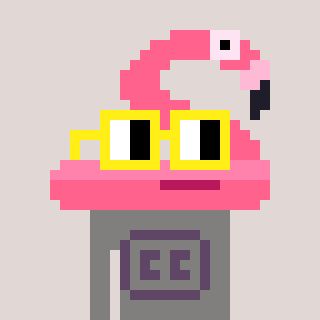
a pixel art character with square yellow glasses, a flamingo-shaped head and a bluegrey-colored body on a warm background